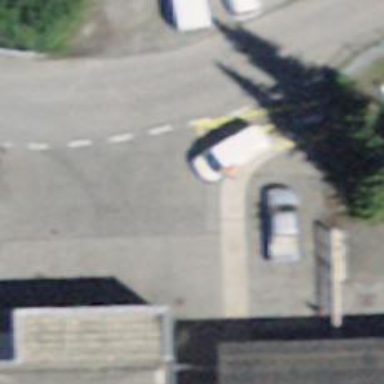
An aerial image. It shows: Parking area.